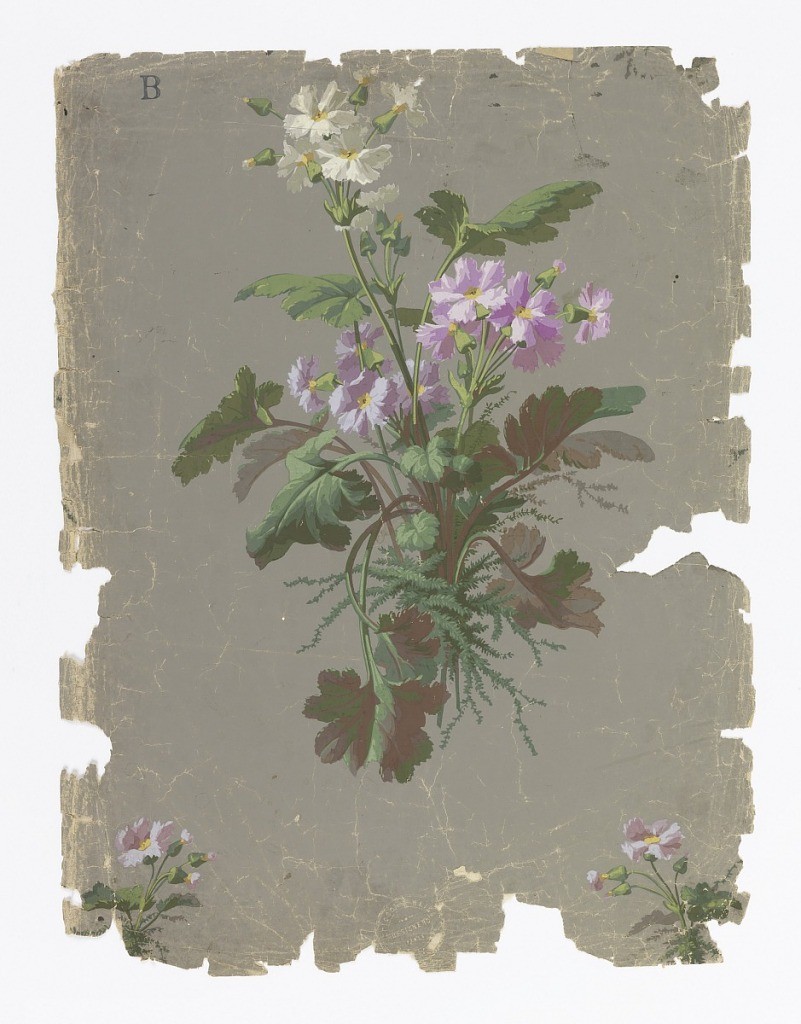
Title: Sidewall
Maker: Ericson & Weiss
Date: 1855–1900
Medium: Block-printed paper
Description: On gray ground, naturalistic cluster of lavender and white flowers (verbenas?) and green foliage.